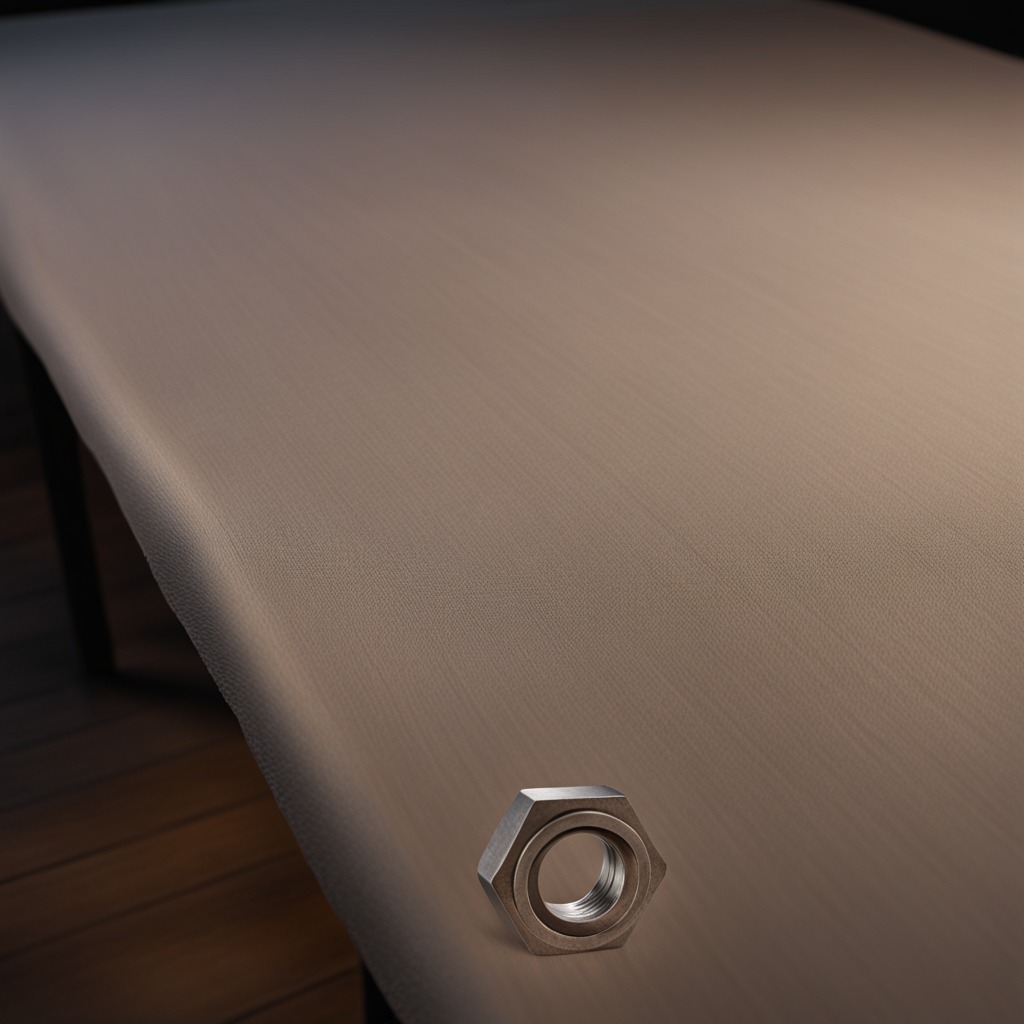
A metal nut is lying on the wooden table.